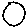
Label: circle